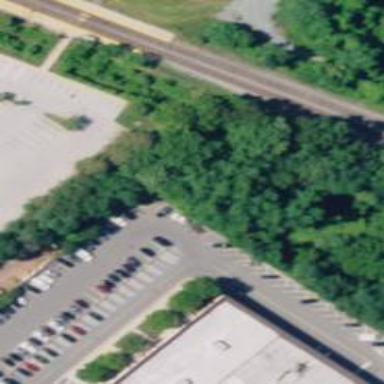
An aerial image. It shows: Parking space.